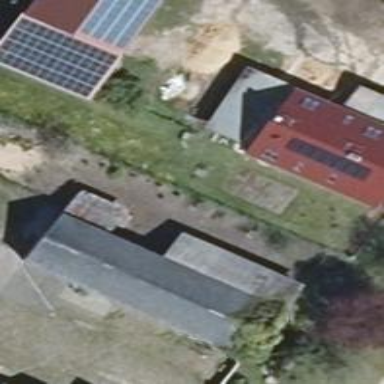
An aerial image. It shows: Grey house with flat roof.